Question: Hi I've upgraded from rails 4.0.0 to Rails 4.1.0
now I got this error:

when I delete
'''
.active
'''
it works ... but why? and how can I Fix this?
course.rb
'''
self.inheritance_column = :_type_disabled
has_and_belongs_to_many :clients, :join_table => :clients_courses # TODO c
has_many :memberships, :dependent => :destroy
has_many :users, :through => :memberships
has_many :lessons,
-> {order "lessons.sort ASC, lessons.start_date"},
:dependent => :destroy,
:foreign_key => :course_object_id
scope :active, where(:active => true)
scope :inactive, where(:active => false)
'''
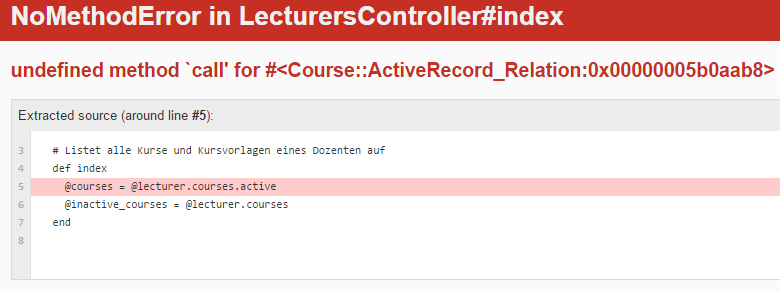
Answer: <URL>:
'''
scope :active, -> { where(:active => true) }
scope :inactive, -> { where(:active => false) }
'''